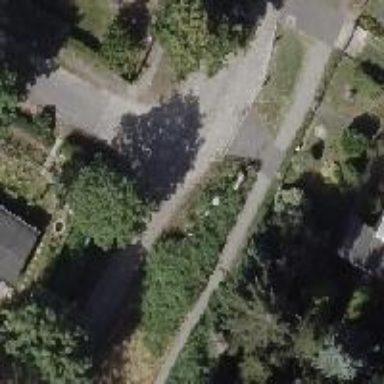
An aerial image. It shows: Residential road with sidewalk on the left side.